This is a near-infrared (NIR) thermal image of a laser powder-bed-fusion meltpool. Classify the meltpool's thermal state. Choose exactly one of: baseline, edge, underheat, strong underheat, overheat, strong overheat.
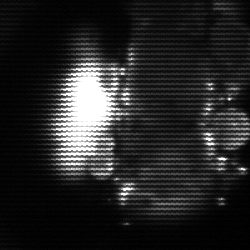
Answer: strong underheat